九年级 · 图论
如图, 在 Rt $\triangle A B C$ 中, $\angle A B C=90^{\circ}, \angle C=30^{\circ}$, 点 $D$ 是线段 $B C$ 上的动点, 将线段 $A D$ 绕点 $\mathrm{A}$ 顺时针旋转 $60^{\circ}$ 至 $A D^{\prime}$, 连接 $B D^{\prime}$, 若 $A B=2 \mathrm{~cm}$, 则 $B D^{\prime}$ 的最小值为 $\qquad$ .

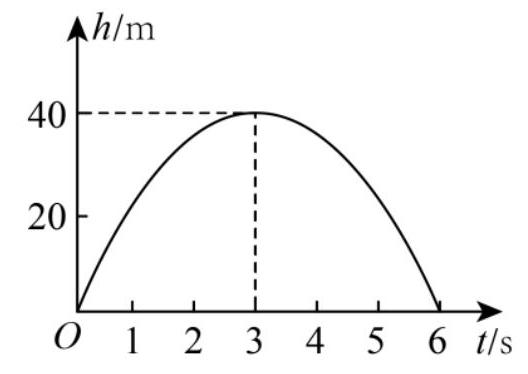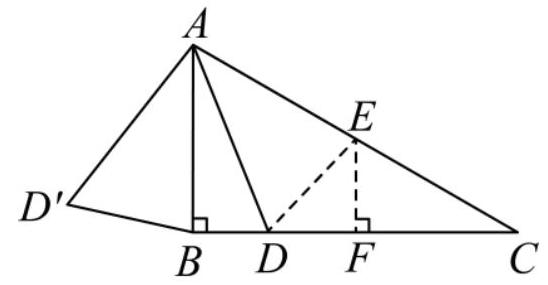
答案:  1

解析: 在 $A C$ 上截取 $A E=A B=2$, 作 $E F \perp B C$ 于 $F$, 如图, 先计算出 $A C=2 A B=4$, $B C=2 \sqrt{3}, \angle B A C=60^{\circ}$, 则 $C E=2$, 再在 Rt $\triangle C E F$ 中计算出 $E F=1, F C=\sqrt{3}$, 接着证明 $\triangle A B D^{\prime} \cong \triangle A E D$ 得到 $D E=B D^{\prime}$, 然后利用勾股定理得到 $D E^{2}=D F^{2}+E F^{2}=(B D-\sqrt{3})^{2}+1$,然后根据二次函数的性质解决问题.

【详解】解：在 $A C$ 上截取 $A E=A B=2$, 作 $E F \perp B C$ 于 $F$, 如图,

$\because \angle A B C=90^{\circ}, \angle C=30^{\circ}$,

$\therefore A C=2 A B=4, \quad B C=\sqrt{3} A B=2 \sqrt{3}, \angle B A C=60^{\circ}$,

$\therefore C E=A C-A E=2$,

在 Rt $\triangle C E F$ 中, $E F=\frac{1}{2} C E=1, F C=\sqrt{3} E F=\sqrt{3}$,

$\because$ 线段 $A D$ 绕点 $\mathrm{A}$ 顺时针旋转 $60^{\circ}$ 至 $A D^{\prime}$,

$\therefore A D=A D^{\prime}, \quad \angle D A D^{\prime}=60^{\circ}$,

$\therefore \angle B A D^{\prime}=\angle E A D$,

在 $\triangle A B D^{\prime}$ 和 $\triangle A D E$ 中

$\left\{\begin{aligned} A B & =A E \\ \angle B A D^{\prime} & =\angle E A D, \\ A D^{\prime} & =A D\end{aligned}\right.$

$\therefore \triangle A B D^{\prime} \cong \triangle A E D$,

$\therefore D E=B D^{\prime}$

在 Rt $\triangle D E F$ 中, $D E^{2}=D F^{2}+E F^{2}=(\sqrt{3}-B D)^{2}+1^{2}=(B D-\sqrt{3})^{2}+1$,

$\therefore$ 当 $B D=\sqrt{3}$ 时, $D E^{2}$ 有最小值 1 ,

$\therefore B D^{\prime}$ 的最小值为 1 .

【点睛】本题考查了旋转的性质: 对应点到旋转中心的距离相等; 对应点与旋转中心所连线段的夹角等于旋转角; 旋转前、后的图形全等. 构建 $\triangle A D E$ 与 $\triangle A D^{\prime} B$ 全等是解决此题的关键.